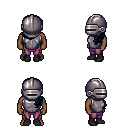
a pixel art fantasy rpg character, male body template, human, dark skin, steel chest armor, magenta pants, raven left-swept hairstyle, metal helm, black shoes, four views (front, back, left, right), 2x2 character sprite sheet, small pixel art, hard edges, no anti-aliasing